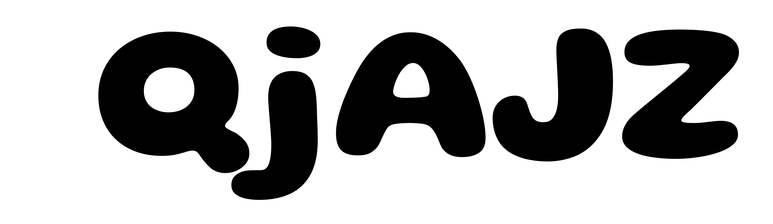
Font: Gluten_Bold